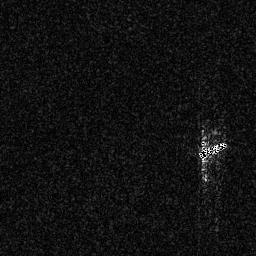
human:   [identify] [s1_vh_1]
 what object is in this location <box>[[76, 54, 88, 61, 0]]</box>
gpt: <ref>1 medium ship at the right</ref>